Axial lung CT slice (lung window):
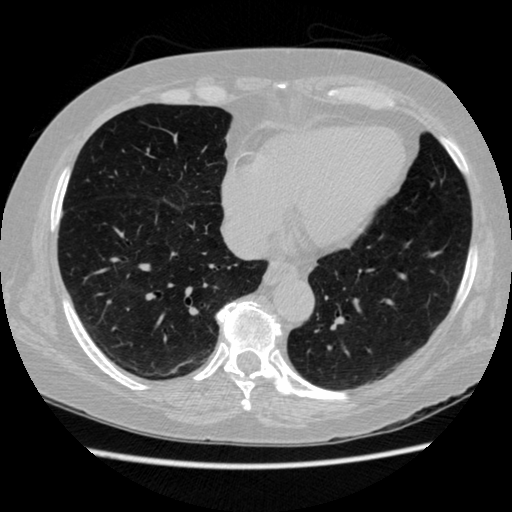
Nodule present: no